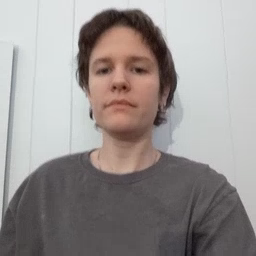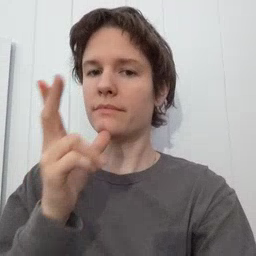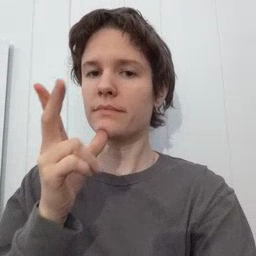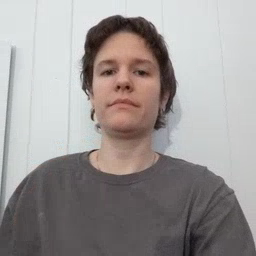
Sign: hen